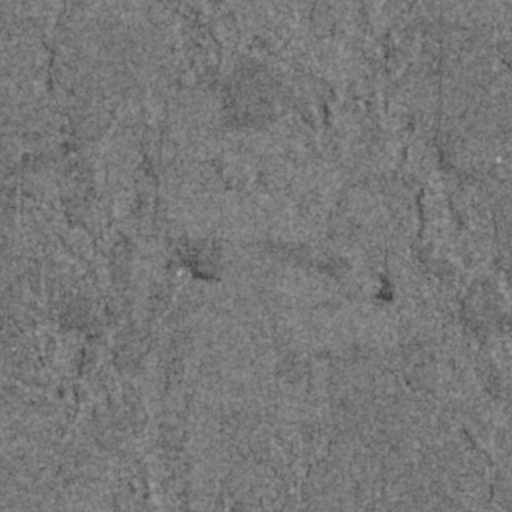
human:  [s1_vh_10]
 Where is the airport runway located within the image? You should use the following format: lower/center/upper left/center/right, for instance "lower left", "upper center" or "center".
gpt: The airport runway is located in the upper left of the image.
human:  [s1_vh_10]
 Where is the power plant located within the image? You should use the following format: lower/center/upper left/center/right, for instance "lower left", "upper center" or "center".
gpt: There is no power plant in the image.

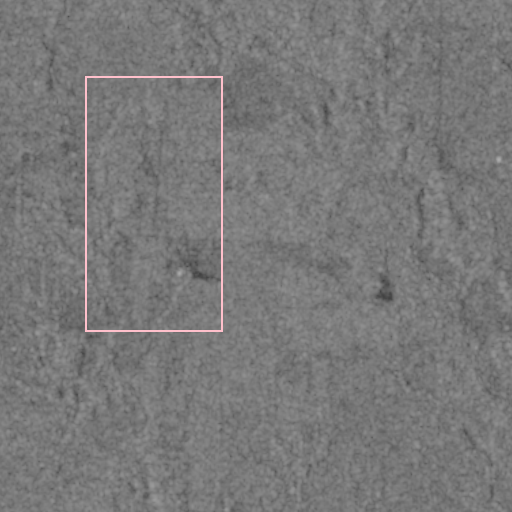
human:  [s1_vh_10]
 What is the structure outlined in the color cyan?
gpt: There is no cyan outline.
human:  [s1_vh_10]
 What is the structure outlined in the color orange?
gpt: There is no structure outlined in orange.